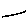
Label: line